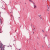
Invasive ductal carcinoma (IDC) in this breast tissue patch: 0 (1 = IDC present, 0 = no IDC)